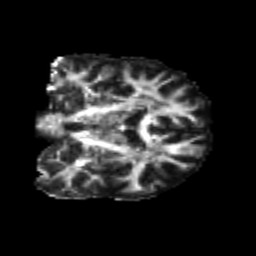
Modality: FA
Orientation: coronal
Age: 22
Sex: male
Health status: healthy
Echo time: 0.074 s